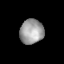
Tissue: lung
Cell type: Endothelial cells
Senescence score: 0.627
Nuclear area (px): 569
Mean DAPI intensity: 158.803